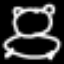
Label: frog